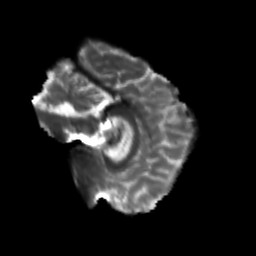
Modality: T2w
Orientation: sagittal
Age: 21
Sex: male
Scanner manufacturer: siemens
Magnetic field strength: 3 T
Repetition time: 3.5 s
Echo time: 0.104 s